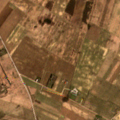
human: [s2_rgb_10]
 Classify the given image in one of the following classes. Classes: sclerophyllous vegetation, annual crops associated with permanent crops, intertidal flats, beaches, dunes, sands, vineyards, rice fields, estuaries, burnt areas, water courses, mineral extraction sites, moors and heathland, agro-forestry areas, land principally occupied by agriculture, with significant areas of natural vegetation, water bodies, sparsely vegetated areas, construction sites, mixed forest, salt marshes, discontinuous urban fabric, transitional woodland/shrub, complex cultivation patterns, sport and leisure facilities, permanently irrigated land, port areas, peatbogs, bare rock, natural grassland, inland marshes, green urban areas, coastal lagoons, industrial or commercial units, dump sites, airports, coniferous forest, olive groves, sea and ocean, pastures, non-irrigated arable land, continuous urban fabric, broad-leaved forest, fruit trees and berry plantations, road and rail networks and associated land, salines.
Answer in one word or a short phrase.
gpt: discontinuous urban fabric, non-irrigated arable land, complex cultivation patterns